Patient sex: M
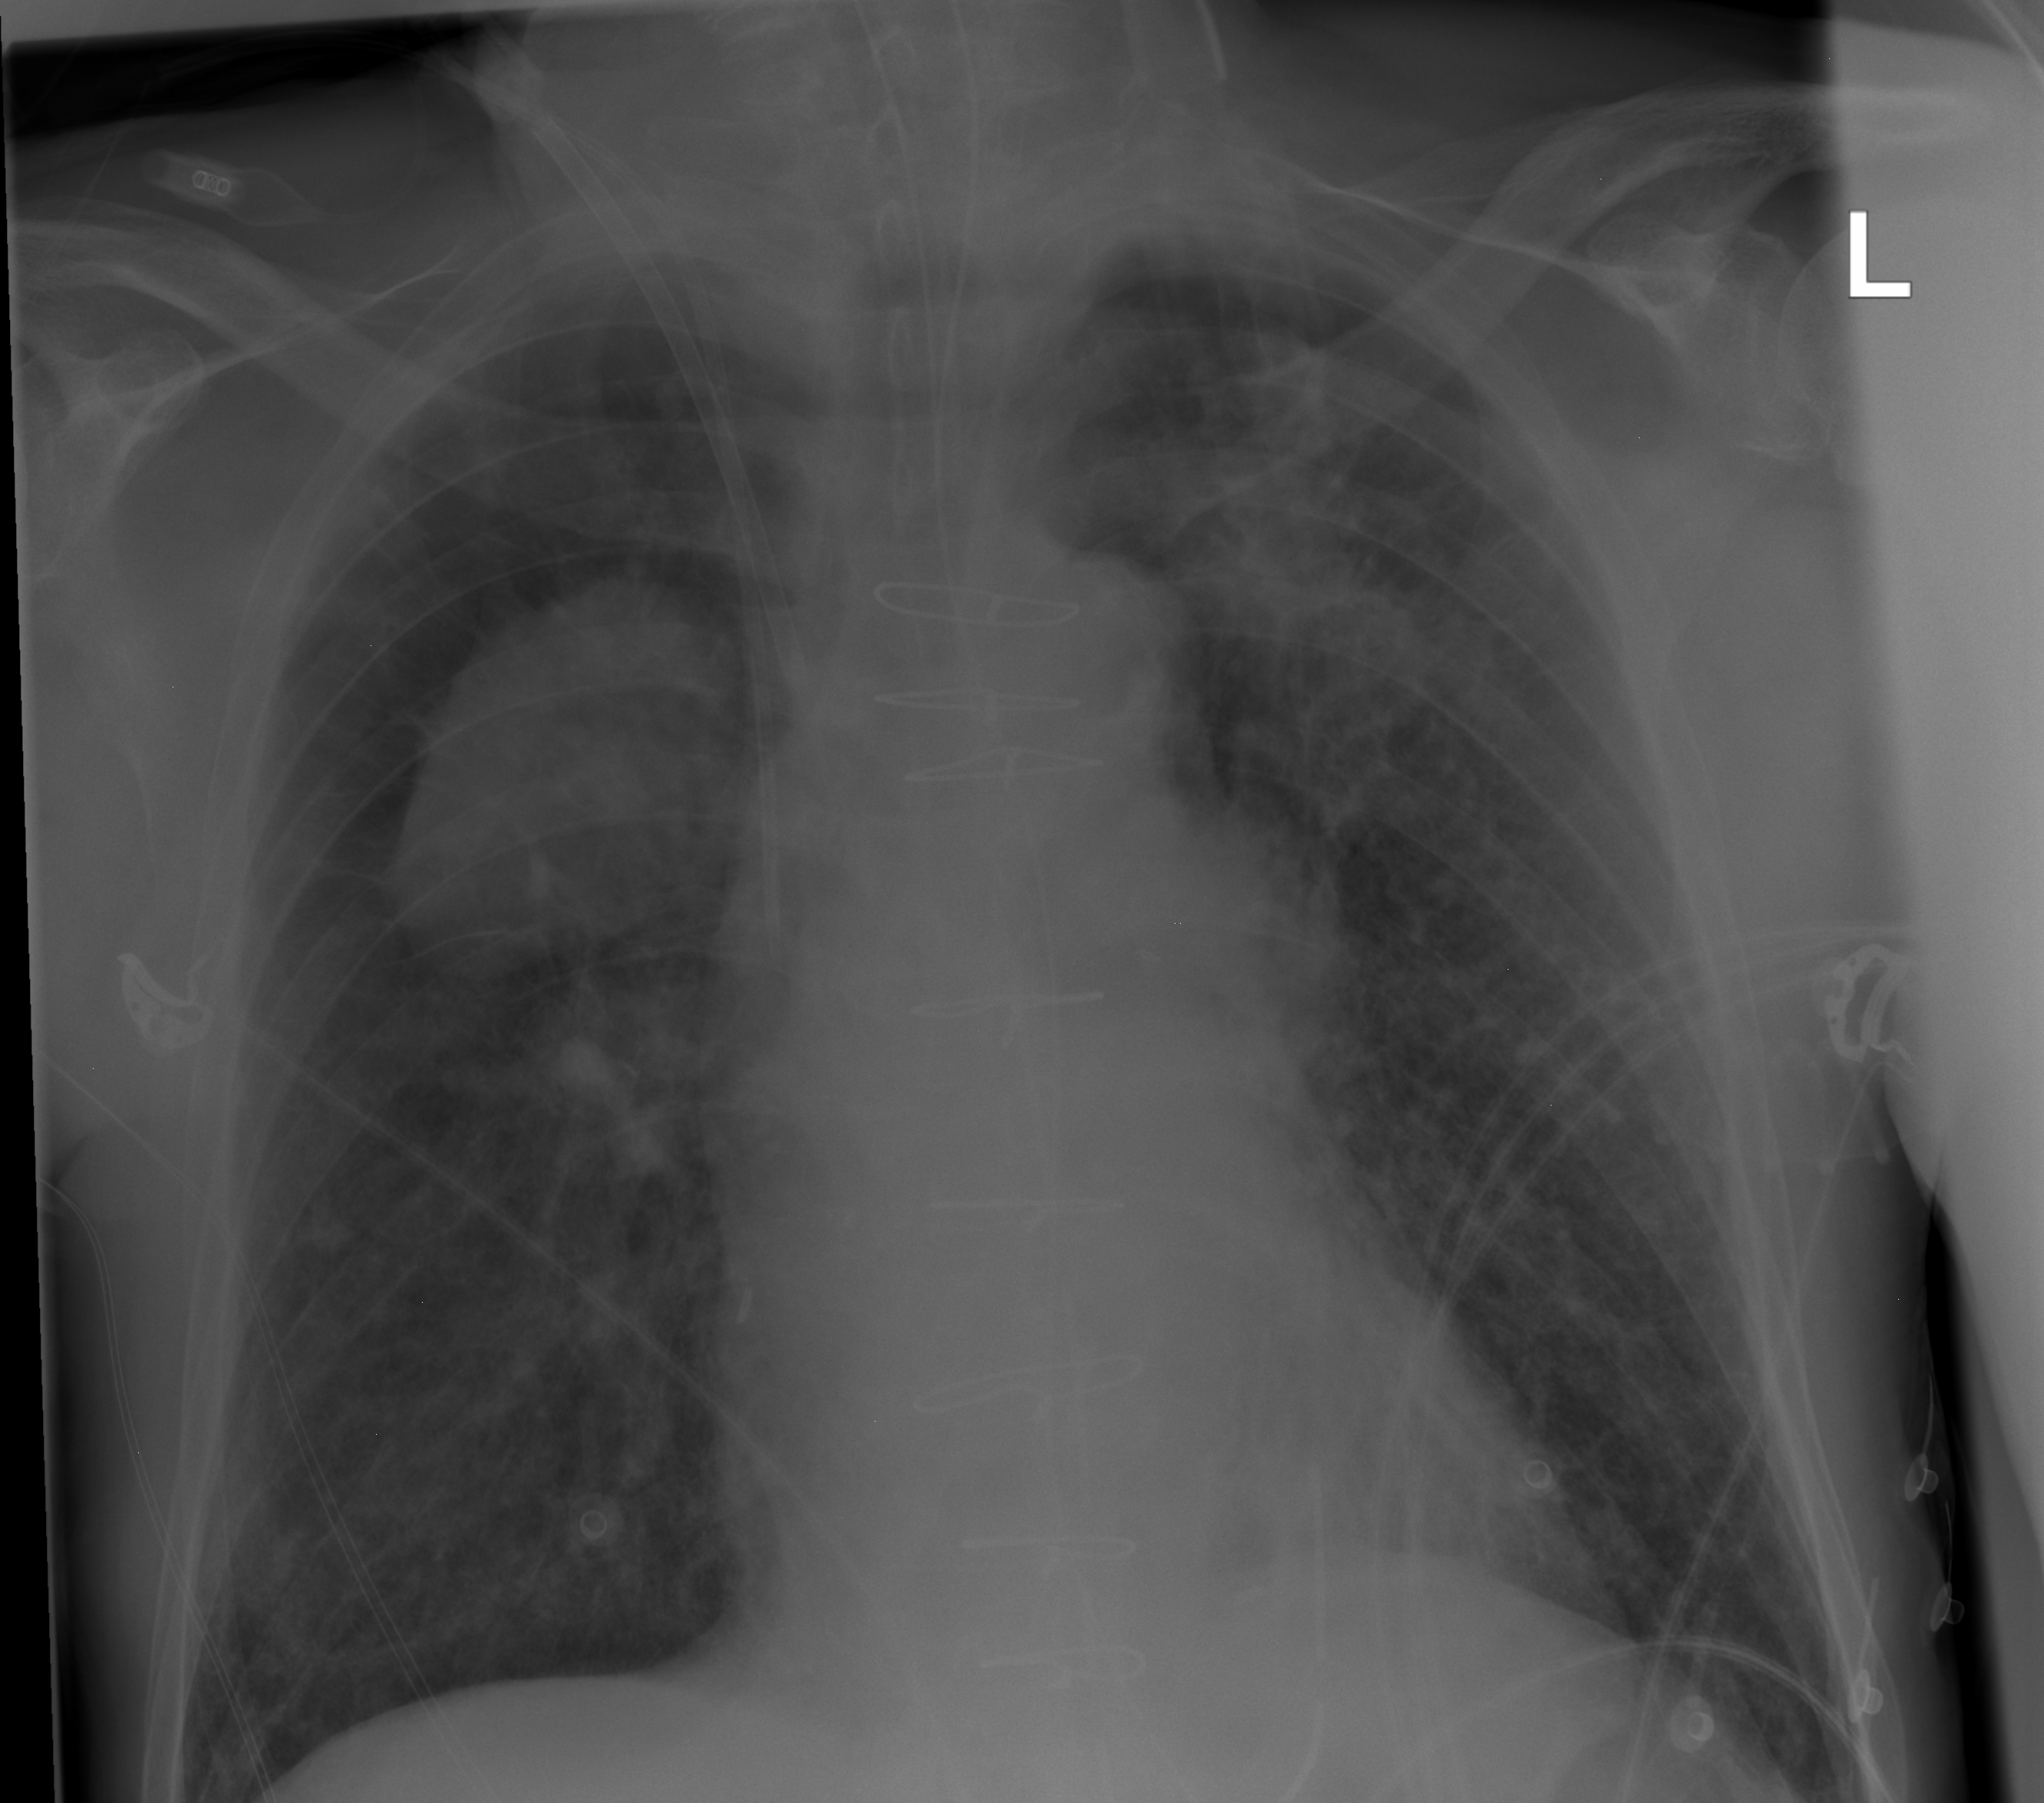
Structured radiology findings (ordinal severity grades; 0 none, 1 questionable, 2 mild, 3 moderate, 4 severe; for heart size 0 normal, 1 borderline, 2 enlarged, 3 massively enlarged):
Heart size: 0
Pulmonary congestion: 0
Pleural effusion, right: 0
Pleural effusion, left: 0
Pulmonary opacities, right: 0
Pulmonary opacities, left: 0
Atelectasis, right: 1
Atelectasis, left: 1